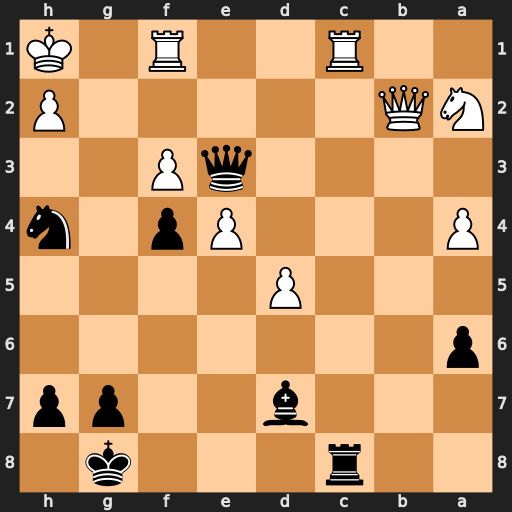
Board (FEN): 2r3k1/3b2pp/p7/3P4/P3Pp1n/4qP2/NQ5P/2R2R1K
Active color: b
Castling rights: -
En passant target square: -
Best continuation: Rxc1 Nxc1 Bh3